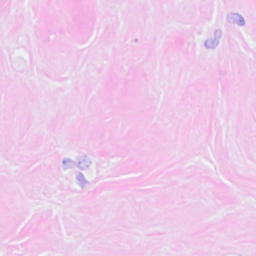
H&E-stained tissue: Breast